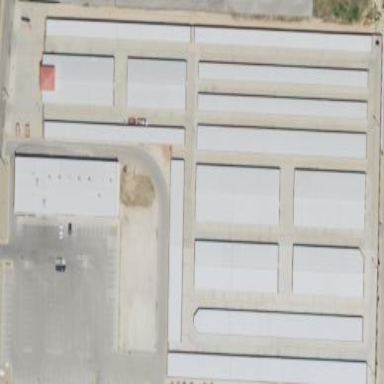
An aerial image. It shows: Storage rental shop.